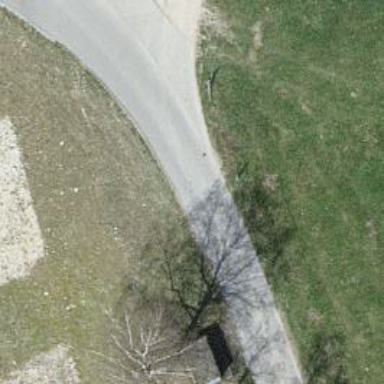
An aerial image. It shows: Unclassified asphalt road with grade1 tracktype.